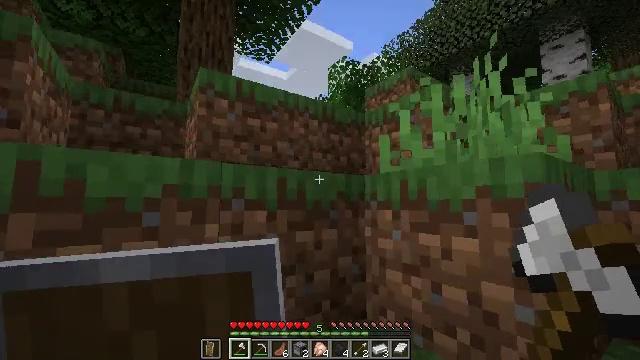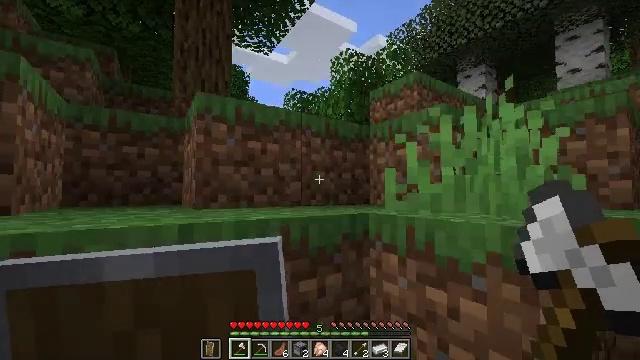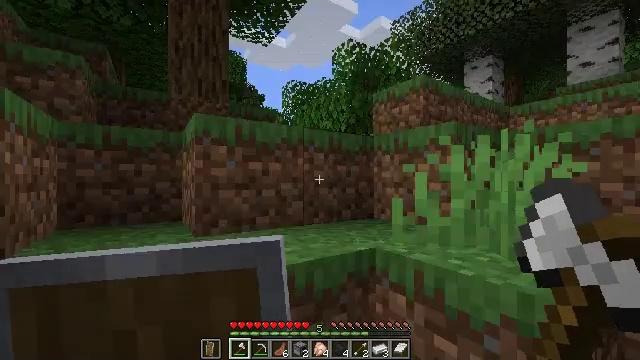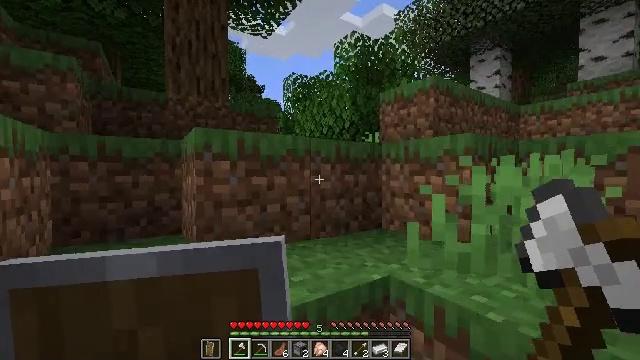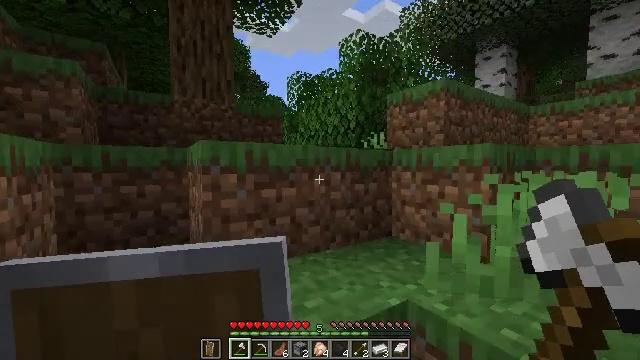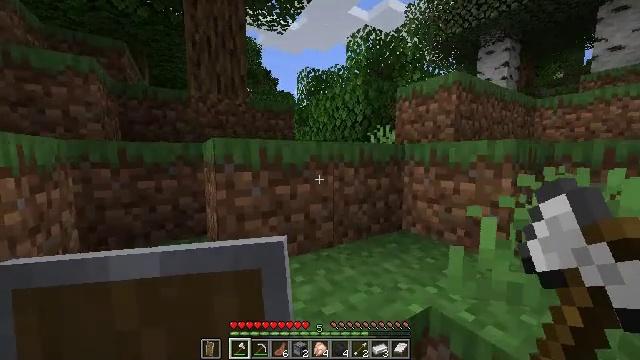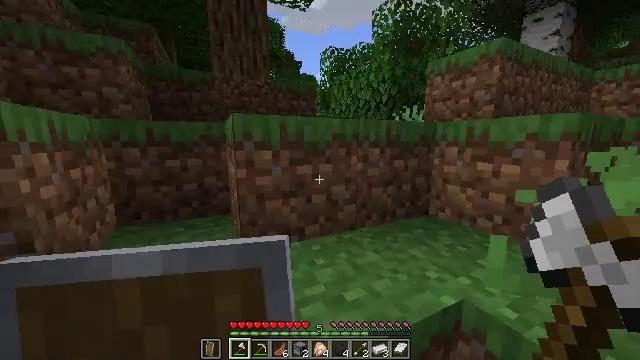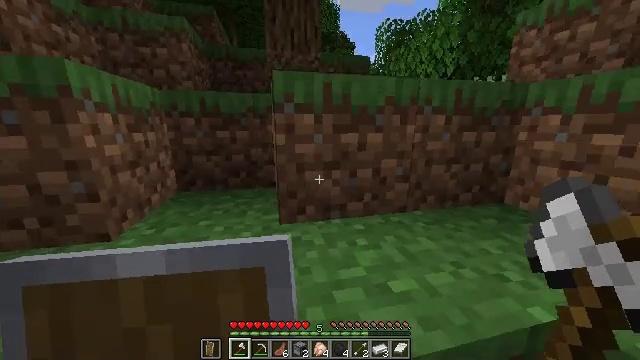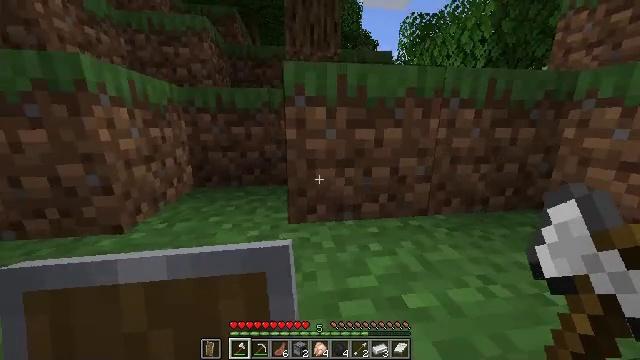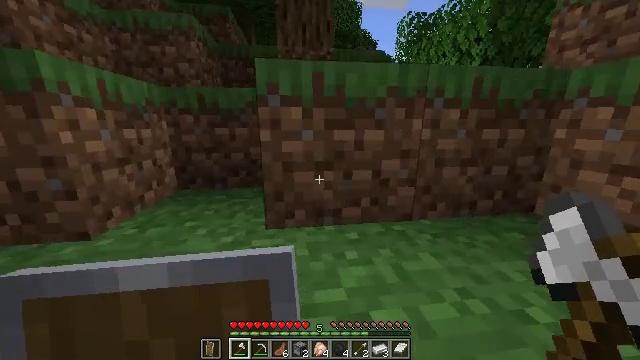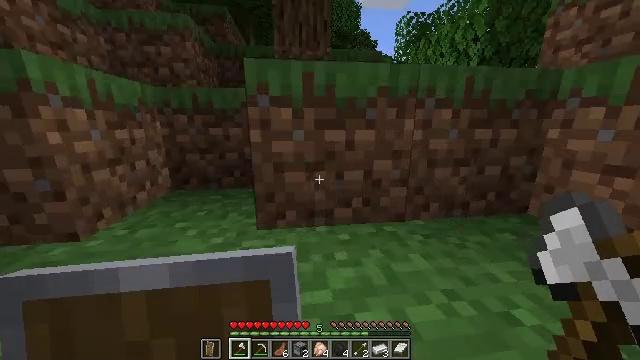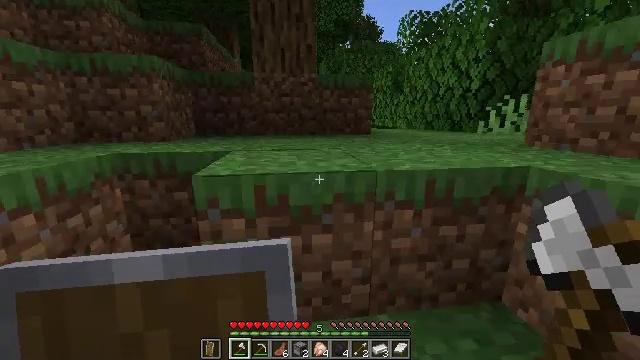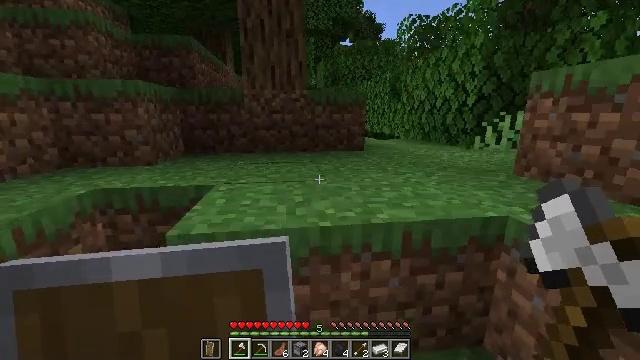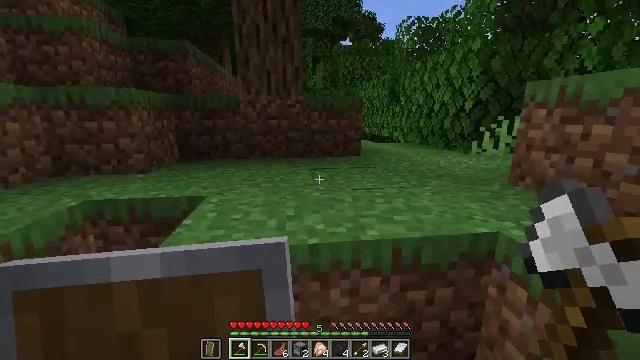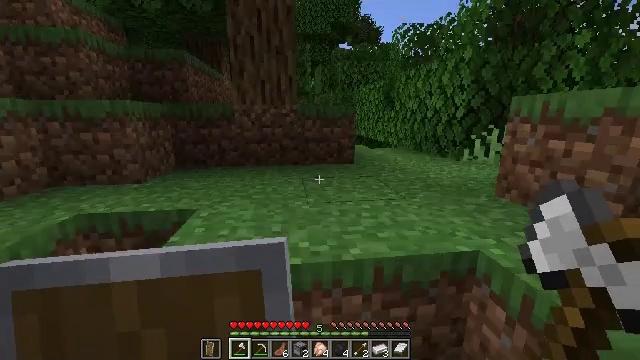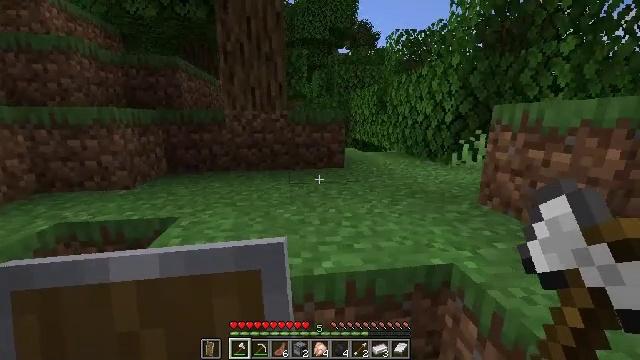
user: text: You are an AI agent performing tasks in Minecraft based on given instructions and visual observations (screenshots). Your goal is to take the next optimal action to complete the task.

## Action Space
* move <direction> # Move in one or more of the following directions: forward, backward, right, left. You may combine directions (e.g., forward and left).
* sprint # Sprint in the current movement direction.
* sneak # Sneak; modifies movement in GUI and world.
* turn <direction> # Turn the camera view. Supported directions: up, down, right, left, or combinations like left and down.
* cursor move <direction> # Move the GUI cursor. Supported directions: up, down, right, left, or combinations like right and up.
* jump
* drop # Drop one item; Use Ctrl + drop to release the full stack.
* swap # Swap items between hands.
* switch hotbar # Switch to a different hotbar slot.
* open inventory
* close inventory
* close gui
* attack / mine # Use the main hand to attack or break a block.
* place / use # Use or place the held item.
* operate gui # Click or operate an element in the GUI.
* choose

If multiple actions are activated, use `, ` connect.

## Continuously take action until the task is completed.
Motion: motion action
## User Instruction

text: Cut down the sugar cane stalks.
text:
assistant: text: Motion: move forward, sprint, turn down, jump
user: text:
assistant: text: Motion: move forward, sprint, turn down, jump
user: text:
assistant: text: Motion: move forward, sprint, turn down, jump
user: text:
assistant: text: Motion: move forward, sprint, turn down, jump
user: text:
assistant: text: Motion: move forward and move right, sprint, turn left and down, jump
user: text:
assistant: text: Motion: move forward and move right, turn left and down, jump
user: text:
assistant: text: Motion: move forward and move right, sprint, turn left and down, jump
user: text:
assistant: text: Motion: move forward and move right, sprint, turn left, jump
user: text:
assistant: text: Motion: move forward and move right, sprint, jump
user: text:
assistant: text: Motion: move forward and move right, sprint, jump
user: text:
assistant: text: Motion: move forward and move right, sprint, jump
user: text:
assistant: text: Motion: move forward and move right, sprint, jump
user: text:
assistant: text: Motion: move forward and move right, sprint, jump
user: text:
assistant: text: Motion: move forward and move right, sprint, jump
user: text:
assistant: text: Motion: move forward and move right, sprint, jump
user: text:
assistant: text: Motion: move forward and move right, sprint, jump
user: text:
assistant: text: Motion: move forward, sprint, jump
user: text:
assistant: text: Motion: move forward, sprint, jump
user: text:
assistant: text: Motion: move forward, sprint, jump
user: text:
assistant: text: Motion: move forward, sprint, jump
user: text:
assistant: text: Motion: move forward, sprint, jump
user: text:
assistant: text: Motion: move forward, sprint, jump
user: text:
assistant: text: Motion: move forward, sprint, jump
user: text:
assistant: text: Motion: move forward, sprint, jump
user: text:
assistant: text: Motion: move forward, sprint, jump
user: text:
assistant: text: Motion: move forward, sprint, jump
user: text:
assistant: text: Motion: move forward, sprint, jump
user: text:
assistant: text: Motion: move forward, sprint
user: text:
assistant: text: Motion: move forward, sprint
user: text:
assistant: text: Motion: move forward, sprint